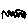
Label: zigzag